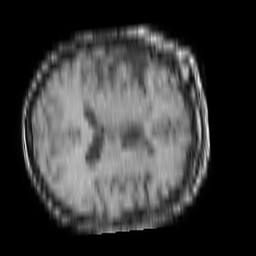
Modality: T1w
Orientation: axial
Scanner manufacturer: philips
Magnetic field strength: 1.5 T
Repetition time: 0.1537 s
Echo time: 0.001831 s